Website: apple-inc
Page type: customer-info-address
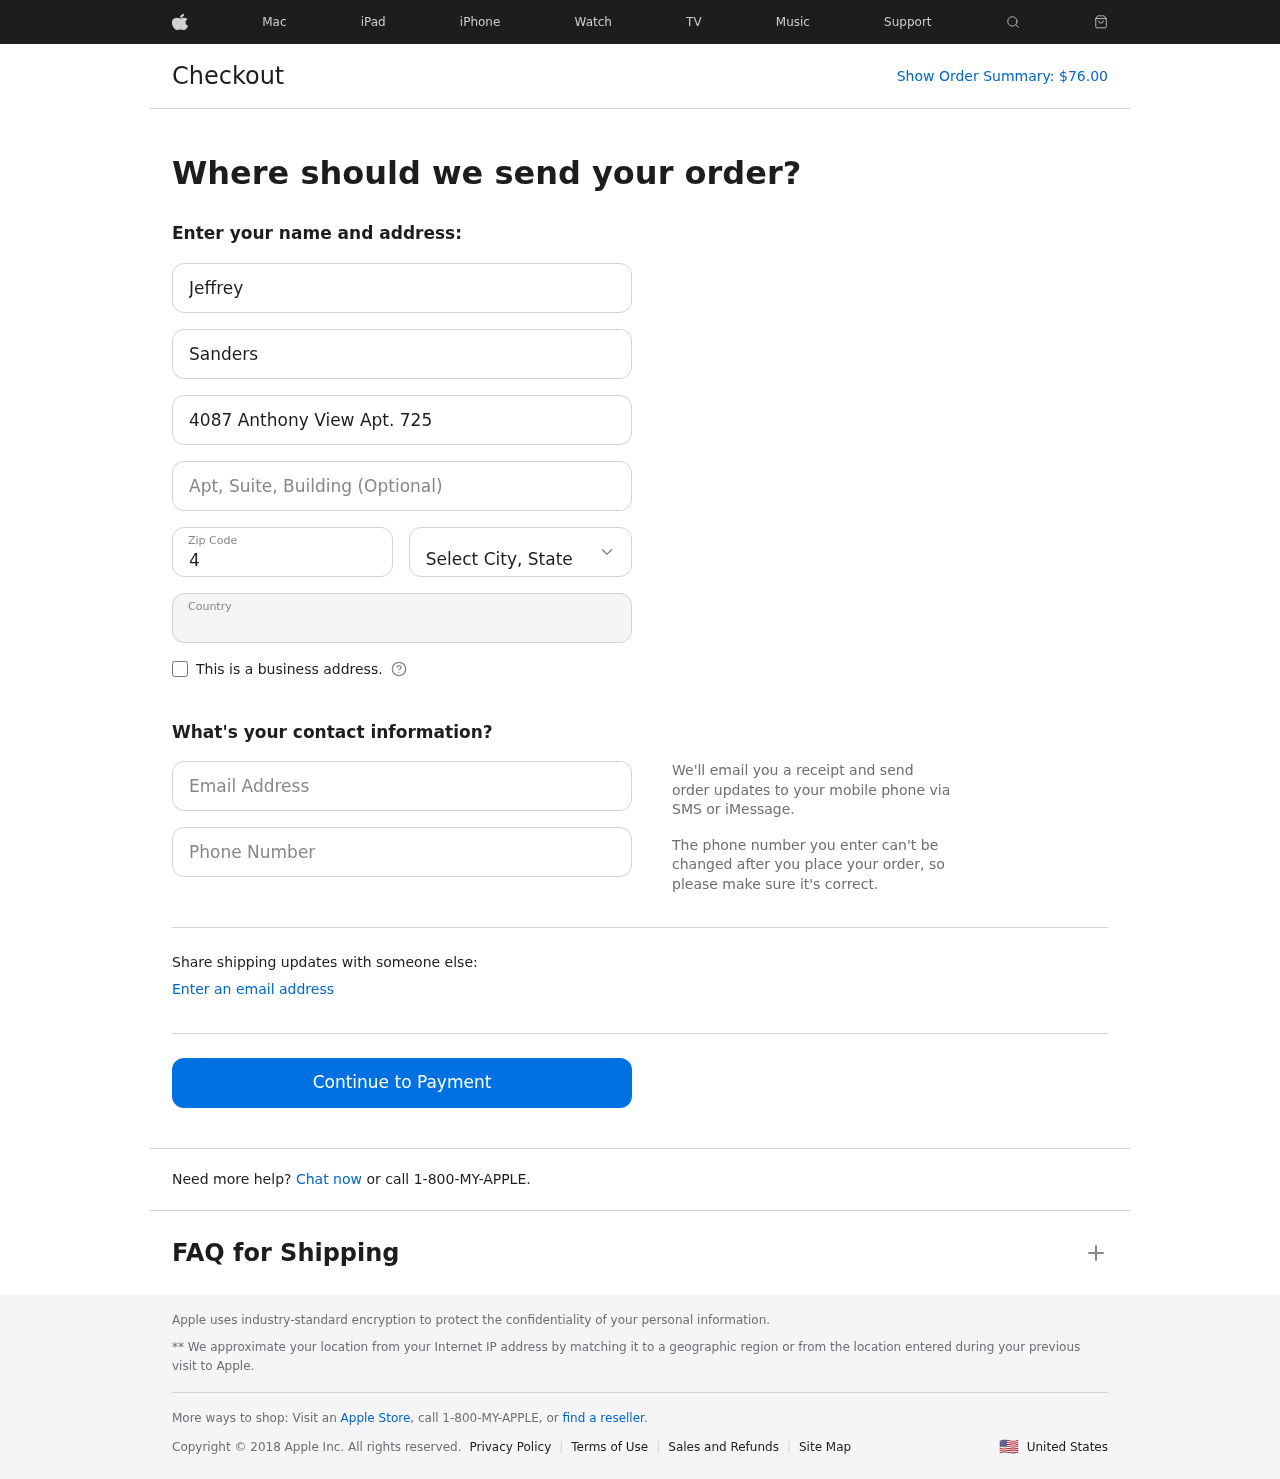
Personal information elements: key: PII_CITY_STATE
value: Port Julie, ND
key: PII_COUNTRY
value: United States
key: PII_EMAIL
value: jeffreysanders@hotmail.com
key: PII_FIRSTNAME
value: Jeffrey
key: PII_LASTNAME
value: Sanders
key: PII_PHONE
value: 6784948142
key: PII_POSTCODE
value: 41143
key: PII_STREET
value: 4087 Anthony View Apt. 725
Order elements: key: ORDER_TOTAL
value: $76.00